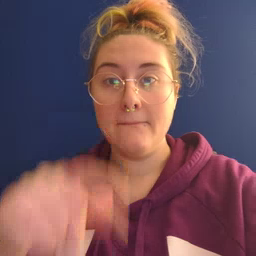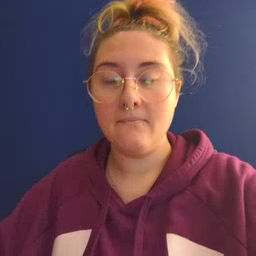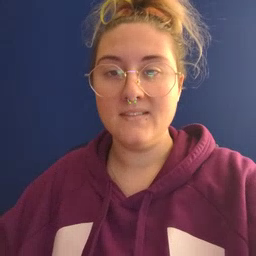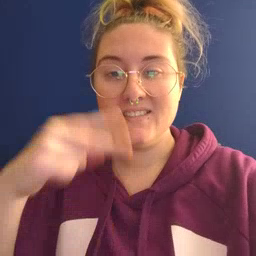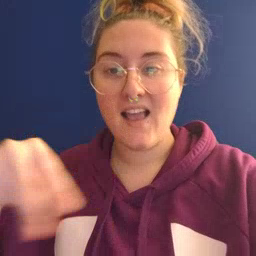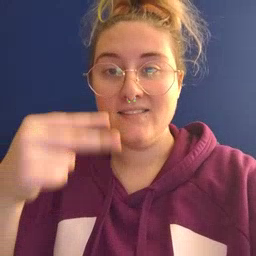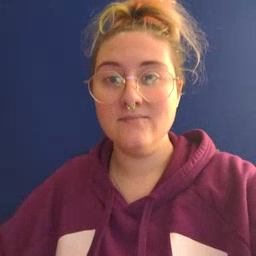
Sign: dance